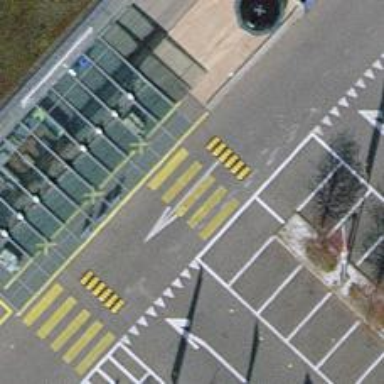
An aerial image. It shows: Marked zebra crossing on the road.